Question: I want to custom the footer of my bootstrap-datepicker, i want to remove the 3 buttons and do this:

<URL>
'''
angular.module('ui.bootstrap.demo', ['ui.bootstrap']);
angular.module('ui.bootstrap.demo').controller('DatepickerDemoCtrl', function ($scope) {
$scope.today = function() {
$scope.dt = new Date();
};
$scope.today();
$scope.clear = function () {
$scope.dt = null;
};
// Disable weekend selection
$scope.disabled = function(date, mode) {
return ( mode === 'day' && ( date.getDay() === 0 || date.getDay() === 6 ) );
};
$scope.toggleMin = function() {
$scope.minDate = $scope.minDate ? null : new Date();
};
$scope.toggleMin();
$scope.open = function($event) {
$event.preventDefault();
$event.stopPropagation();
$scope.opened = true;
};
$scope.dateOptions = {
formatYear: 'yyyy',
startingDay: 1,
numberOfMonths: 2,
autoclose: true
};
$scope.formats = ['dd-MMMM-yyyy', 'yyyy/MM/dd', 'dd.MM.yyyy', 'shortDate'];
$scope.format = $scope.formats[0];
});
'''
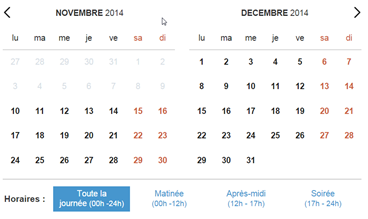
Answer: You can remove the current footer
'''
show-button-bar='false'
'''
And add a new div with ng-show if the calendar is opened
'''
<div class="footer" ng-show="opened">Horaries:<button>1</button><button>2</button><button>3</button></div>
'''
Here is an example:
<URL>
off course, You'll need some CSS to make it look like you want